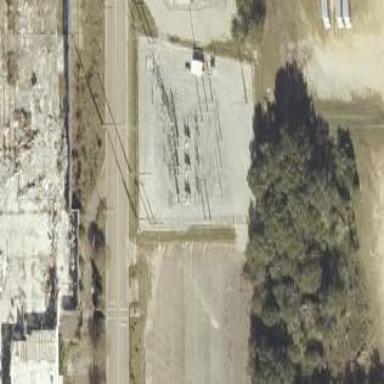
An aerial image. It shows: Outdoor power substation enclosed by fence. The substation operates at the transmission level.